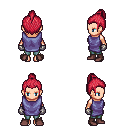
a pixel art fantasy rpg character, female body template, human, light skin, chain tabard jacket, teal pants, ruby red short topknot hairstyle, metal gloves, maroon shoes, four views (front, back, left, right), 2x2 character sprite sheet, small pixel art, hard edges, no anti-aliasing